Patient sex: M
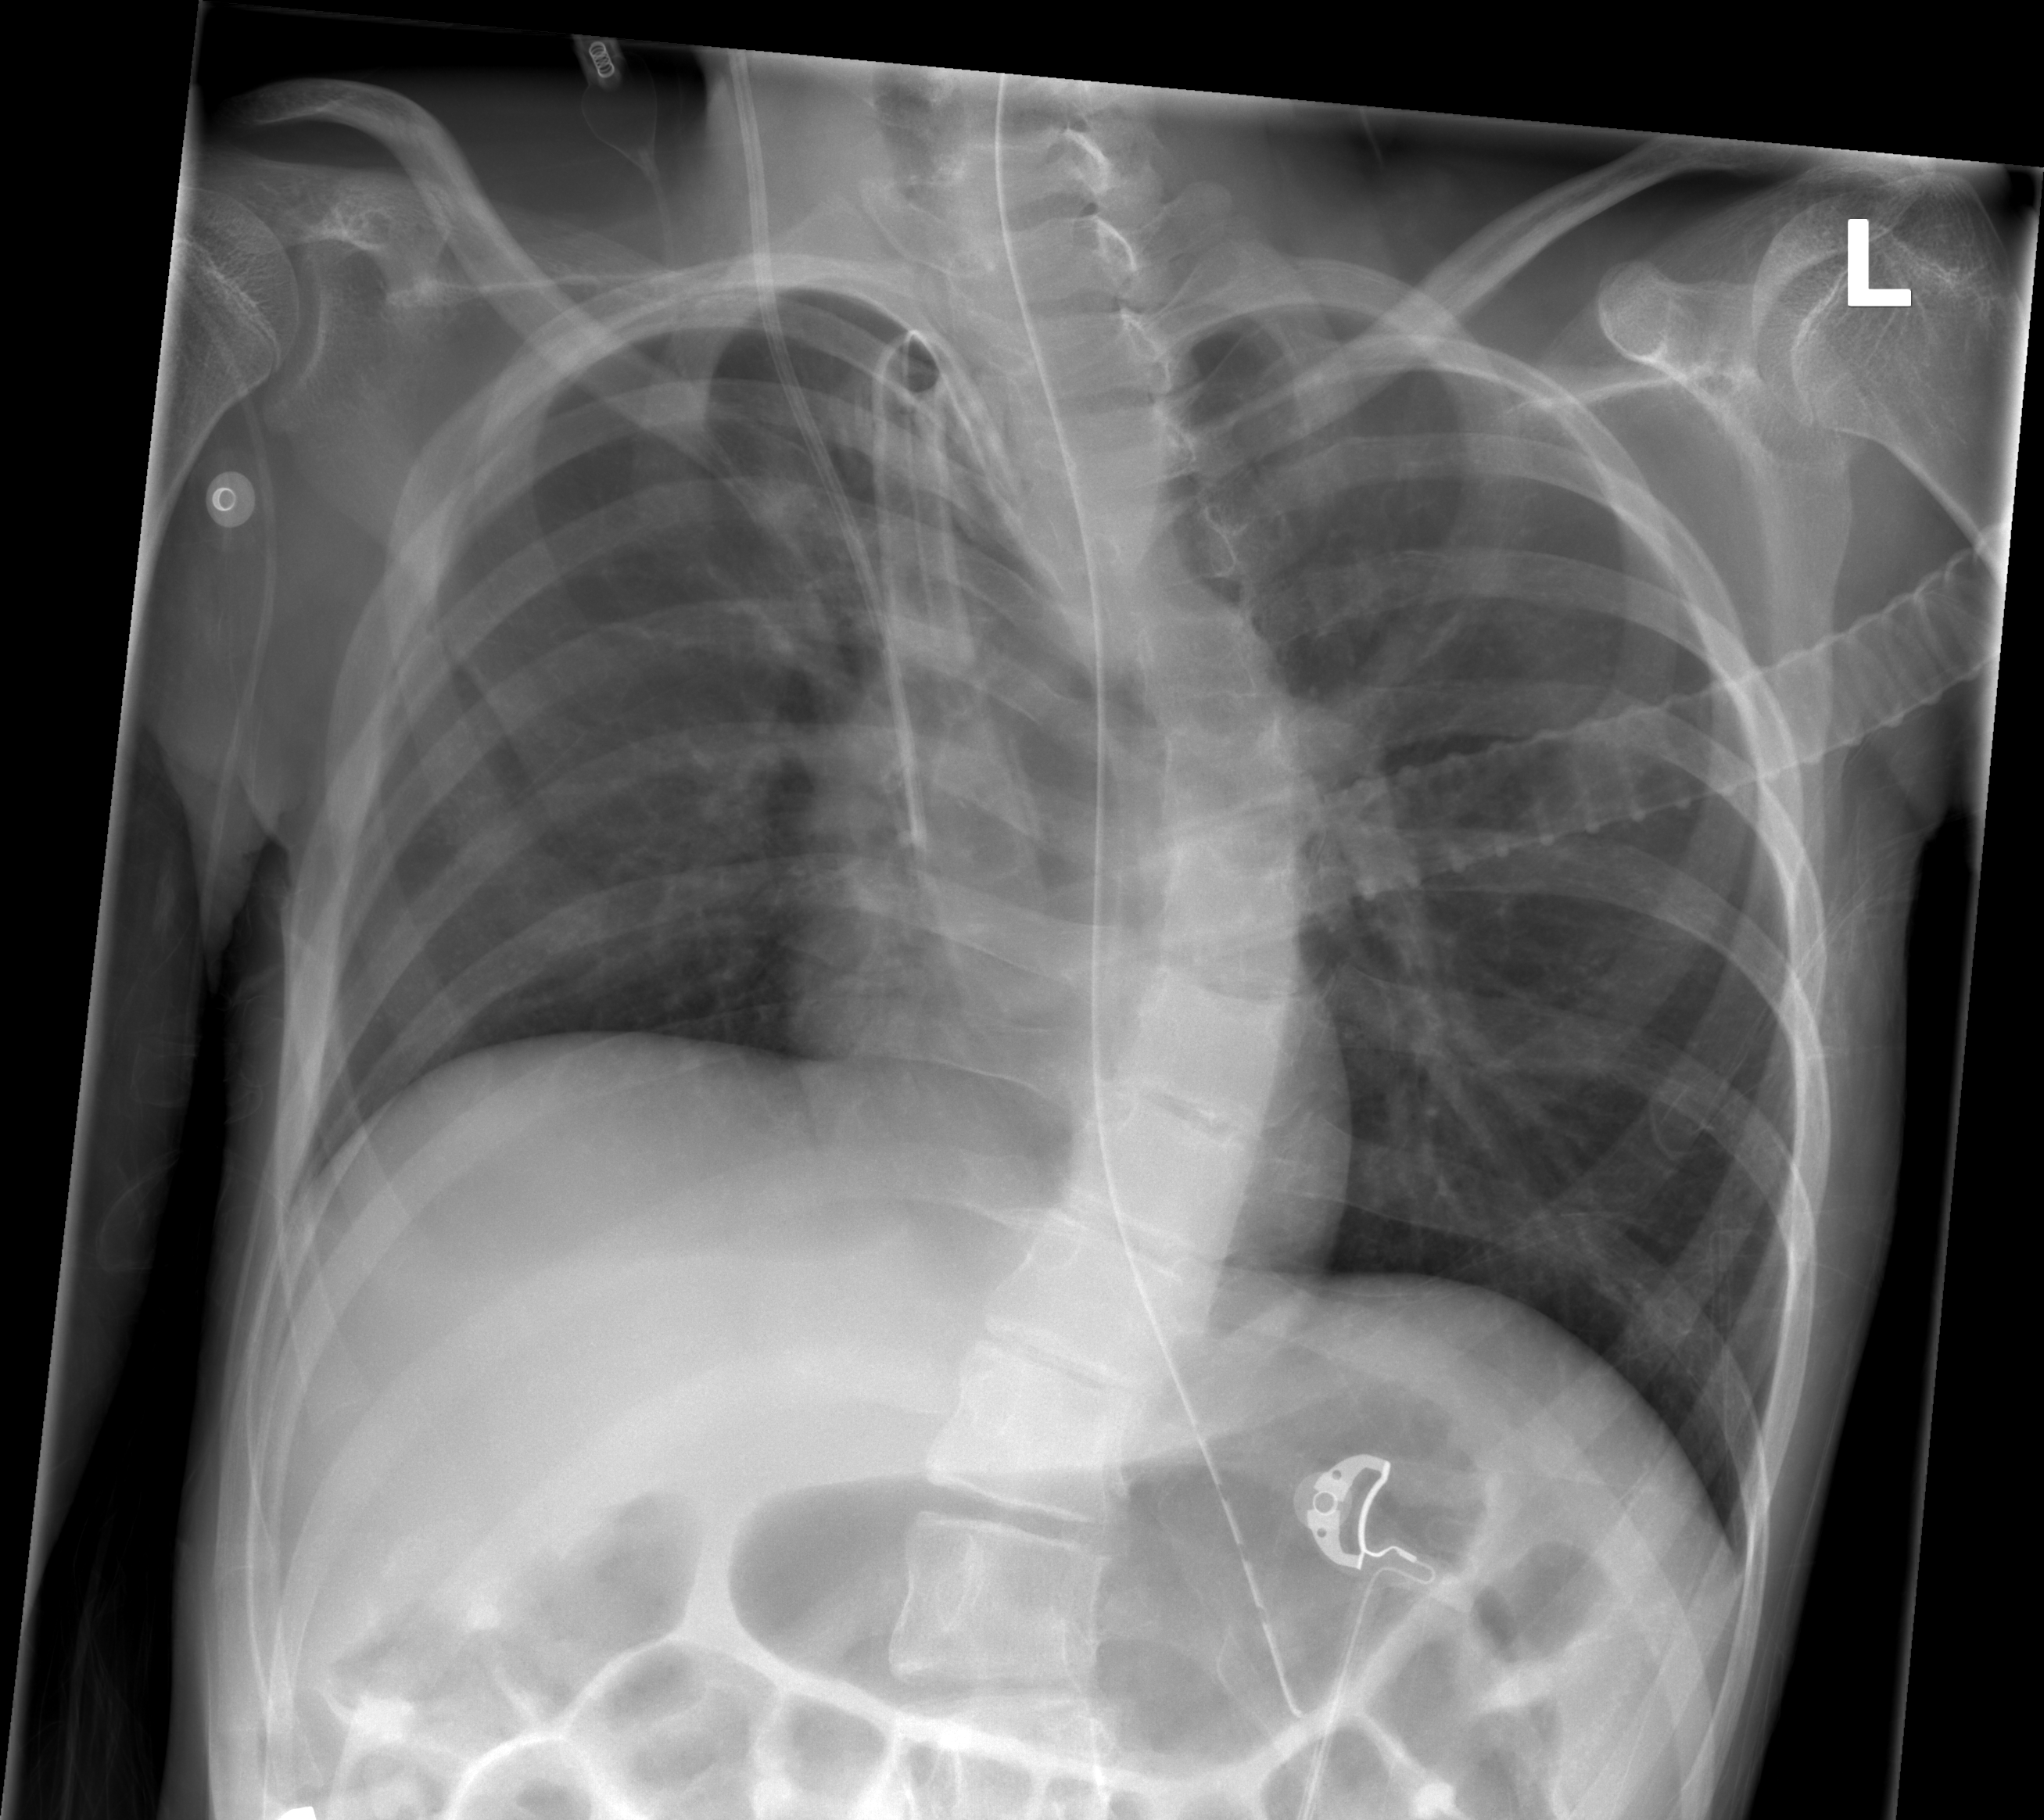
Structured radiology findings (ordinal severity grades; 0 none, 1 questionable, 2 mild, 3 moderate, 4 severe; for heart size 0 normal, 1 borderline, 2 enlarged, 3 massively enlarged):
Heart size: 0
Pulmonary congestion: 0
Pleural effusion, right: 0
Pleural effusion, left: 0
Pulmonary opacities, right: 0
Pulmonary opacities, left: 0
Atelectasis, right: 2
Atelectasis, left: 2